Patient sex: F
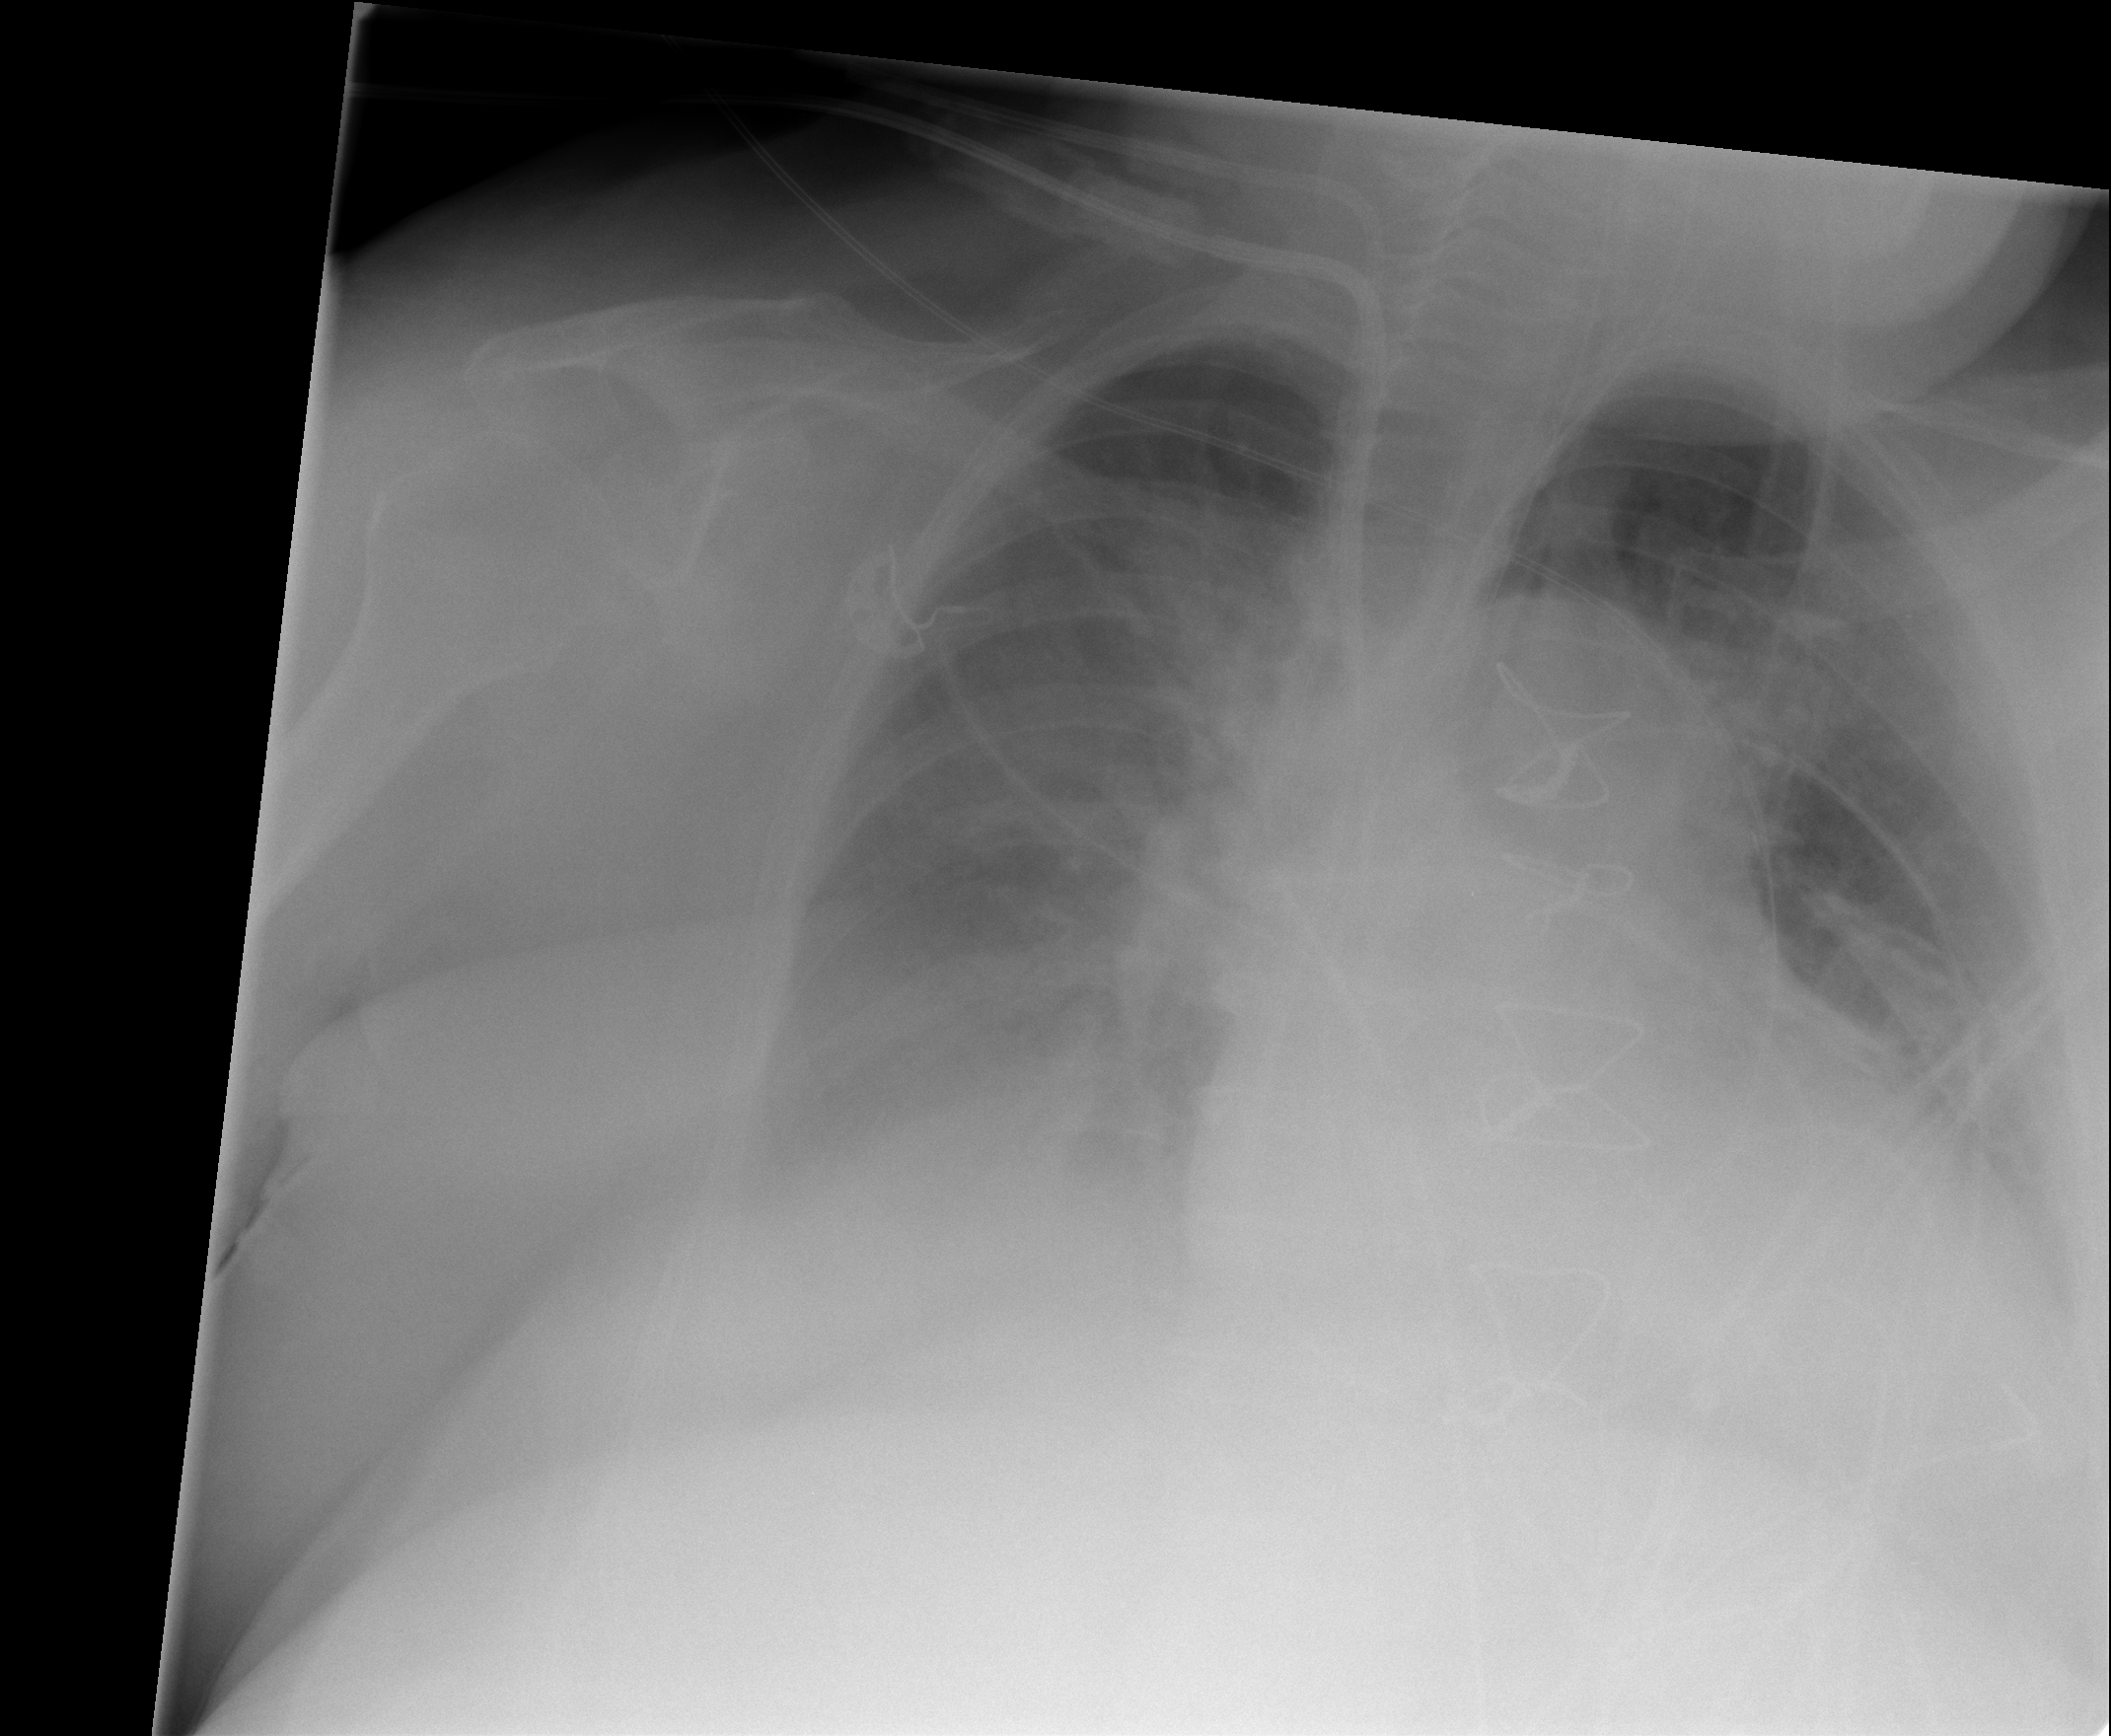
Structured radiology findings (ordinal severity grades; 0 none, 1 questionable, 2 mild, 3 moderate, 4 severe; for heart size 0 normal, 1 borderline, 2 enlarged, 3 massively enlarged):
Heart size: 3
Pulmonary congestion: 3
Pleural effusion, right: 3
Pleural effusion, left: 3
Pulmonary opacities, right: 3
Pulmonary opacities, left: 3
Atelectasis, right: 3
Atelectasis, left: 2